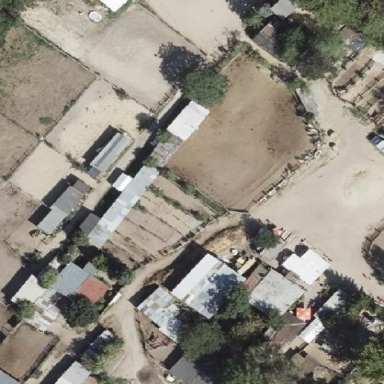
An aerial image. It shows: Stables located on leisure land for horse riding.